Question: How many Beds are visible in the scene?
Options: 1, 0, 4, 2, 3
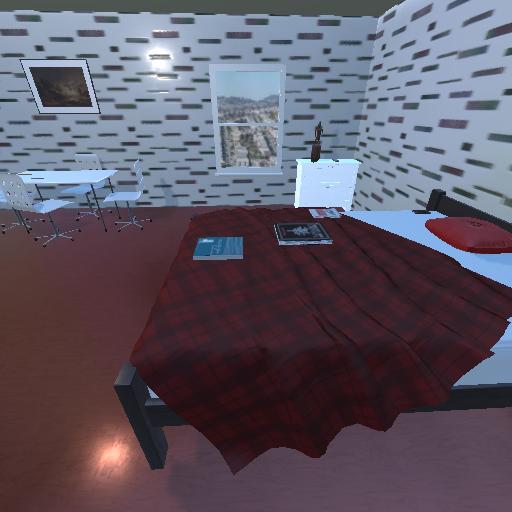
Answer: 1